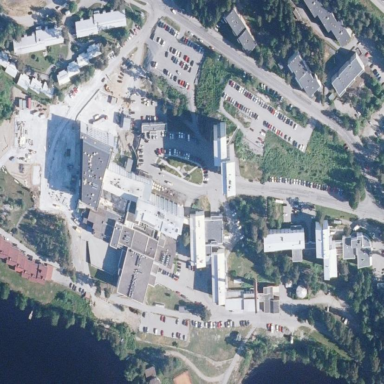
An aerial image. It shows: Hospital.